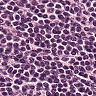
Metastatic tissue present: no